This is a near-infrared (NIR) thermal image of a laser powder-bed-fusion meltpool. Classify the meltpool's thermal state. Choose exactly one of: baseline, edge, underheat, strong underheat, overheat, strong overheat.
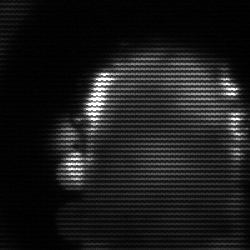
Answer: baseline